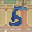
Label: 5